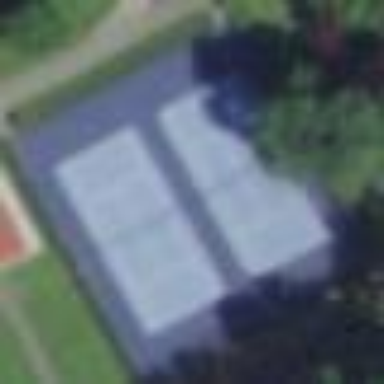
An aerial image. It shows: Tennis court in leisure pitch.